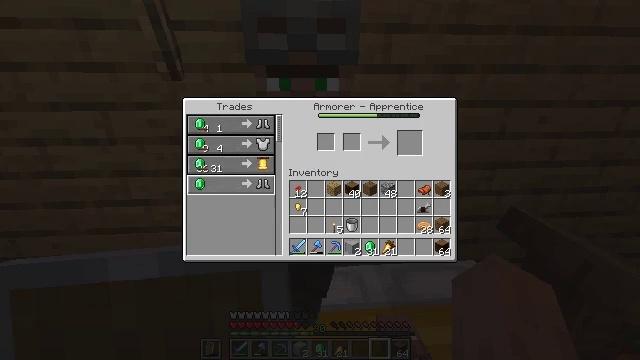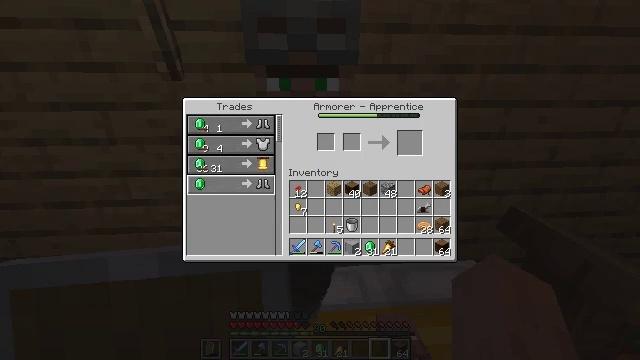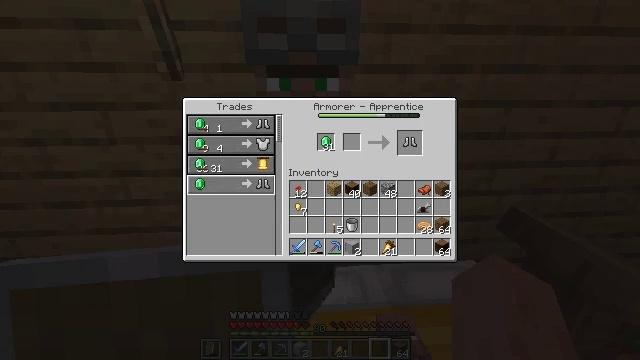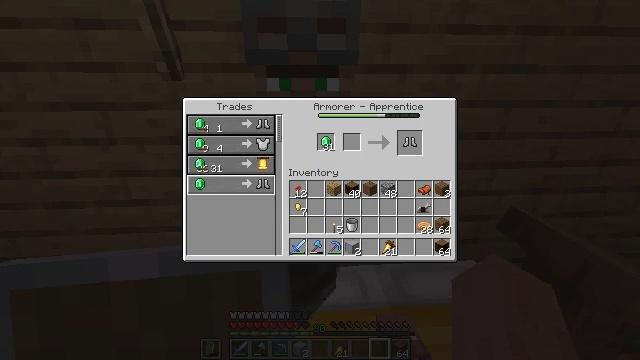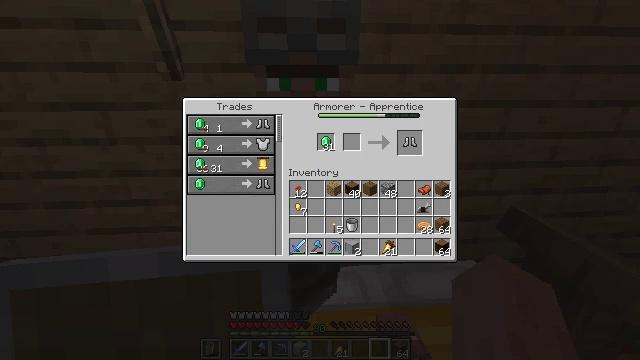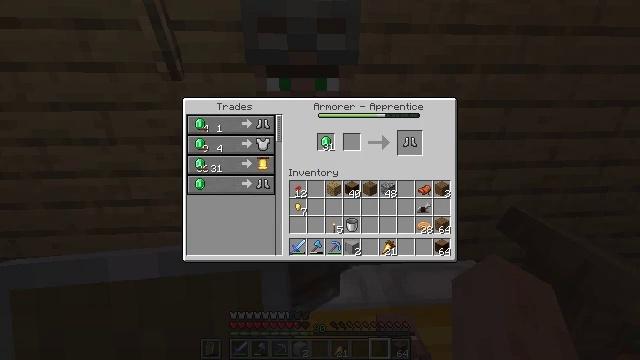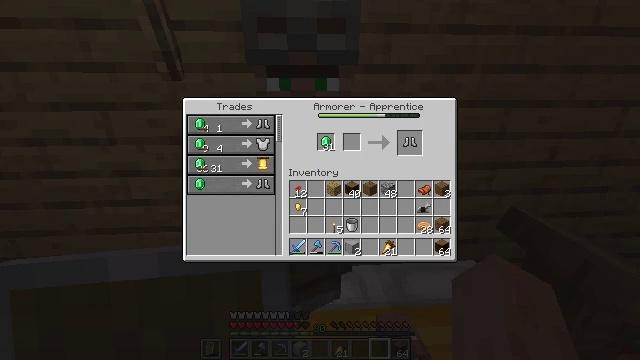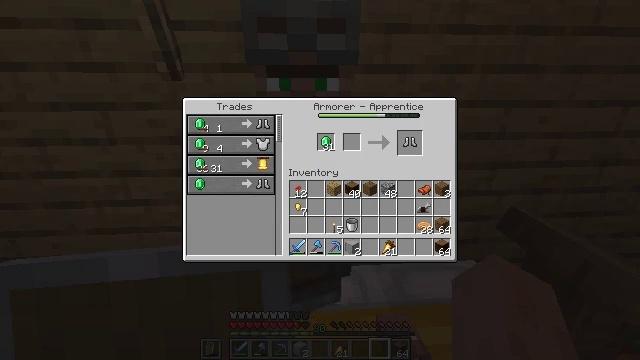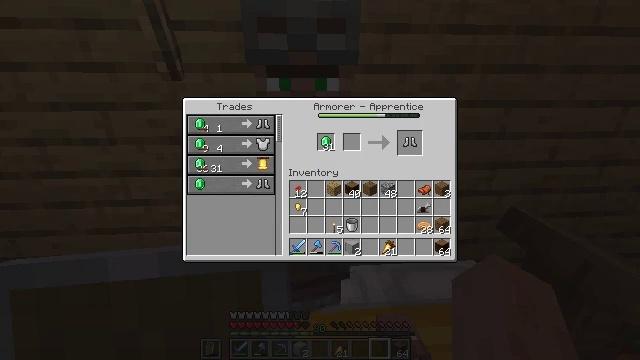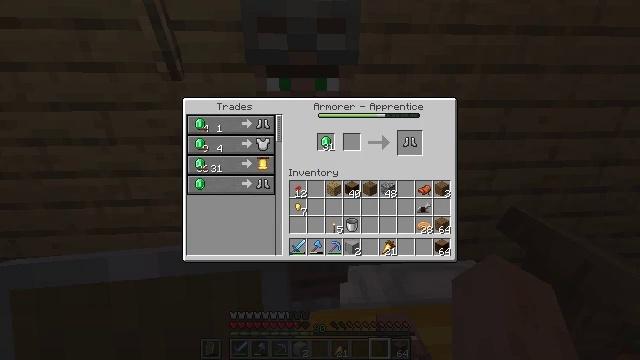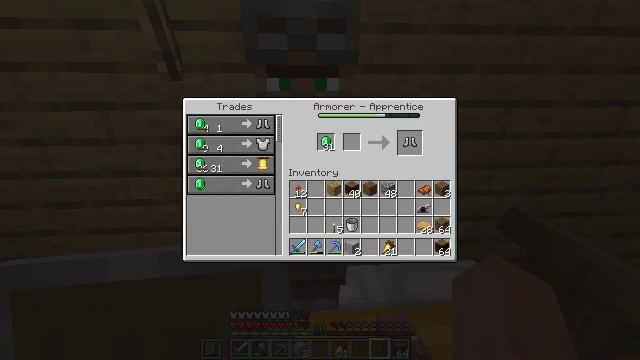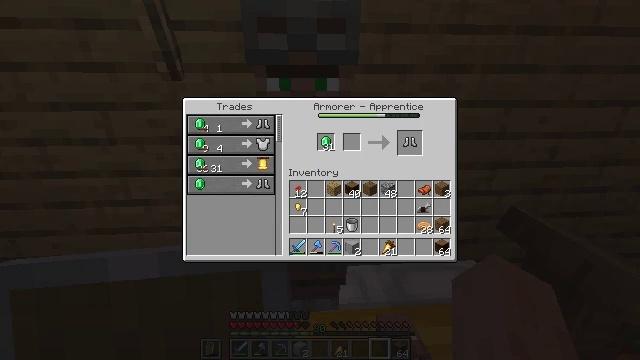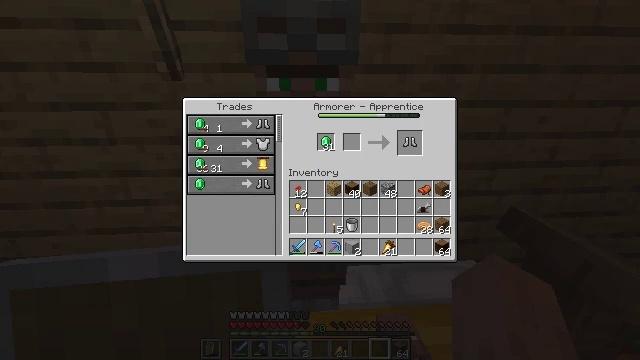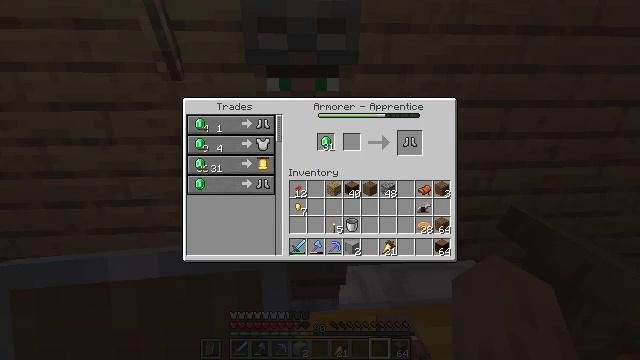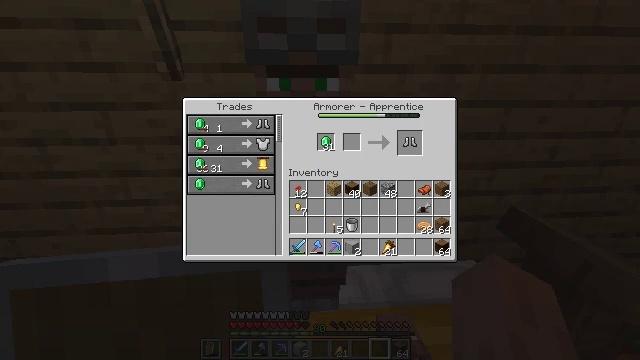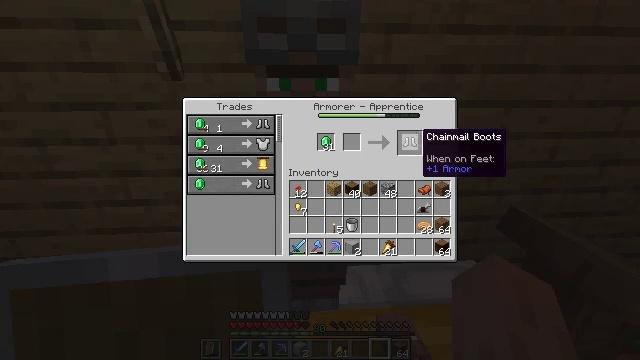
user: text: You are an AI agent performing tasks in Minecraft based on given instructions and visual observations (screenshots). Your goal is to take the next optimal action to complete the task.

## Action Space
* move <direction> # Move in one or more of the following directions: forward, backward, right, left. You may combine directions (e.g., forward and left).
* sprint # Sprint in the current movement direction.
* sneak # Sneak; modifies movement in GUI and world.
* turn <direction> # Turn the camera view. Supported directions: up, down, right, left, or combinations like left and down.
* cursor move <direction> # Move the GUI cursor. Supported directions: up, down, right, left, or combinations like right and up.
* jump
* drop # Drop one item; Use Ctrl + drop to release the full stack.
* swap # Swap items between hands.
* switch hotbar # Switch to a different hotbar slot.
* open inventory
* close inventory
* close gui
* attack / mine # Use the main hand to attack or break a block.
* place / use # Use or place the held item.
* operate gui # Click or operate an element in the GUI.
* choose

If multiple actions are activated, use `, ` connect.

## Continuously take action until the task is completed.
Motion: motion action
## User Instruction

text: Open a crafting table and make chainmail boots.
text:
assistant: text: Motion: no_op
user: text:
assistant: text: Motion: operate gui
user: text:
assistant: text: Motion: operate gui
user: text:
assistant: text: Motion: cursor move right and up, operate gui
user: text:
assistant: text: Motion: cursor move right and up
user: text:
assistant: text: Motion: cursor move right and up
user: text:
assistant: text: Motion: no_op
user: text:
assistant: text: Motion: cursor move right and down
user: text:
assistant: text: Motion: cursor move right
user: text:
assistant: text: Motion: sneak
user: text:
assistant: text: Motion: sneak
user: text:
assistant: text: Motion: sneak
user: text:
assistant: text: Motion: sneak
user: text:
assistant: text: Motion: sneak
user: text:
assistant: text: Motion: sneak
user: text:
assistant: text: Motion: sneak
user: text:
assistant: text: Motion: sneak
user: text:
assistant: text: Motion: sneak
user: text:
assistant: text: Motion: no_op
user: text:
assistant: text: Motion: no_op
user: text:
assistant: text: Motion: no_op
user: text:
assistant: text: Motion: operate gui
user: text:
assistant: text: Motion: cursor move down, operate gui
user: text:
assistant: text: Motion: cursor move down
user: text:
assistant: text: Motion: cursor move down
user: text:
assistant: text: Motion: no_op
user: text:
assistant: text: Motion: no_op
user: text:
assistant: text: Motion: no_op
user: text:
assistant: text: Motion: operate gui
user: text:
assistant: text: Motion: operate gui